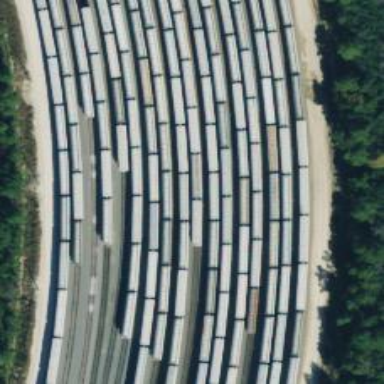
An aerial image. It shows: Railway siding for service.